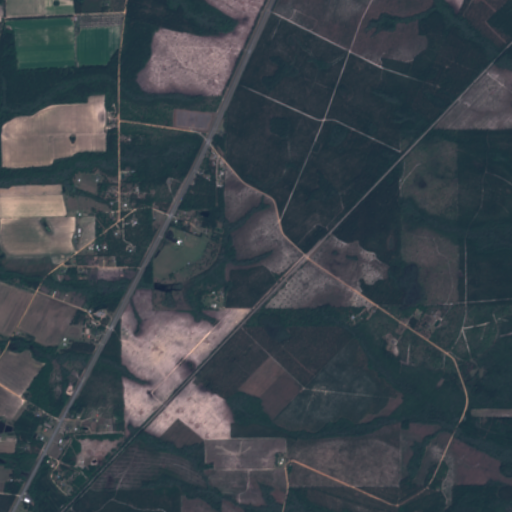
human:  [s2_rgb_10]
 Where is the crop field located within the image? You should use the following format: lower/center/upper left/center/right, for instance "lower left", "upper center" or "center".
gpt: There is no crop field in the image.